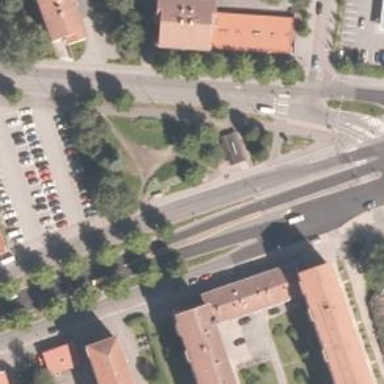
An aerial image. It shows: Railway crossing.